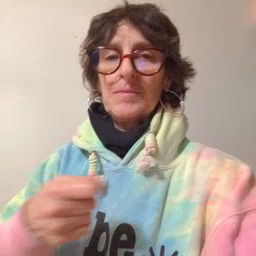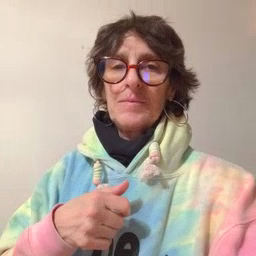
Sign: vacuum